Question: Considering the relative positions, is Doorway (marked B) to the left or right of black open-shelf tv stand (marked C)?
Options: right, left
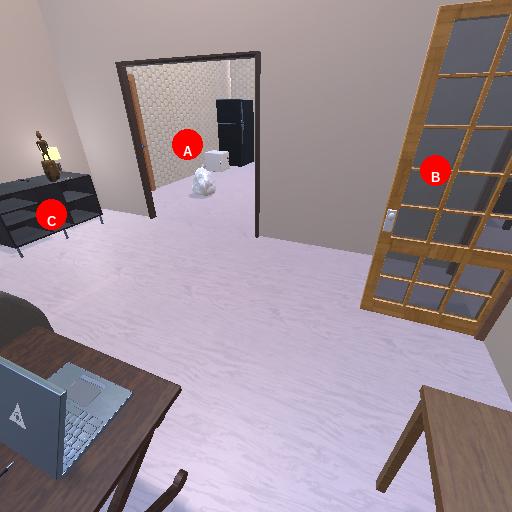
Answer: right